Question: I need to ignore the '>' in my regular expression in the beginning.
My regular expression:
'''
/(>(.+)(?=<\/a>))/igm
'''
Matches the following:

How do I tell it to ignore the '>' in the beginning?
<URL> is the regular expression on regexr.com.
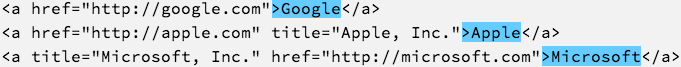
Answer: Possible workaround would be to match non '>' characters:
'''
[^>]+(?=<\/a>)
'''
<URL>
Or you take the substring of each of your results in the code itself.